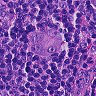
Metastatic tissue present: yes